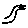
Label: bird